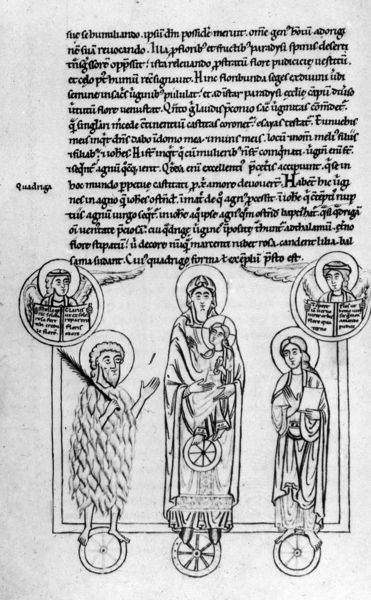
Titel: Speculum virginum
Institution: Rom, Biblioteca Vaticana
Schlagwörter: flügel, gott, mann, menschen, frau, männer, schwarz, weiss, zeichnung, bibel, johannes, pelz, stehen, bild, figur, gewand, kind, räder, engel, fell, schrift, bücher, papier, figuren, rad, palmwedel, buch, religion, druck, seite, illustration, text, kreise, tinte, buchseite, heiligenschein, rosette, christus, jesus, christlich, gebote, heilige, zeilen, jünger, heilig, maria, madonna, sakral, handschrift, heilige schrift, quadriga, latein, gerte, apostel, manuskript, christud, heiluige